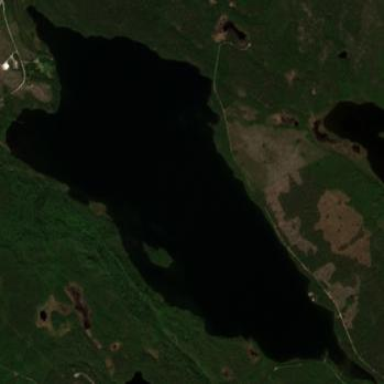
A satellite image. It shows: Serene lake.